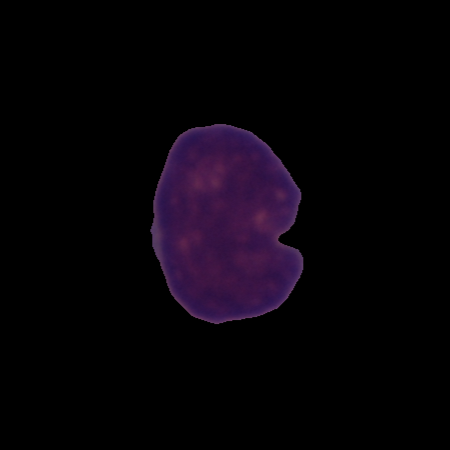
Label: cancer